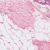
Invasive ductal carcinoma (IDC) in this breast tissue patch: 0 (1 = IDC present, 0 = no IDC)